Question: I'm trying to get the using this SQL query, the result should be =
'''
SELECT COUNT(id) FROM offer_process WHERE uid = 103 AND date = '2014-08-20'
'''
I don't know exactly how to get the total number of rows from a date (2014-08-20) in this case.

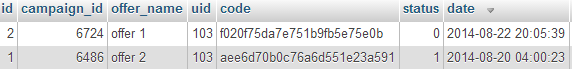
Answer: You have a 'datetime' column.
To check only 'date' part, use <URL>
'''
SELECT COUNT(id) FROM offer_process WHERE uid = 103 AND DATE(date) = '2014-08-20'
'''
Also, if you have an on your 'date' field, you should avoid using 'DATE/TIME' MySQL functions. Instead, you can use 'WHERE date LIKE '2014-08-20%'' for better performance